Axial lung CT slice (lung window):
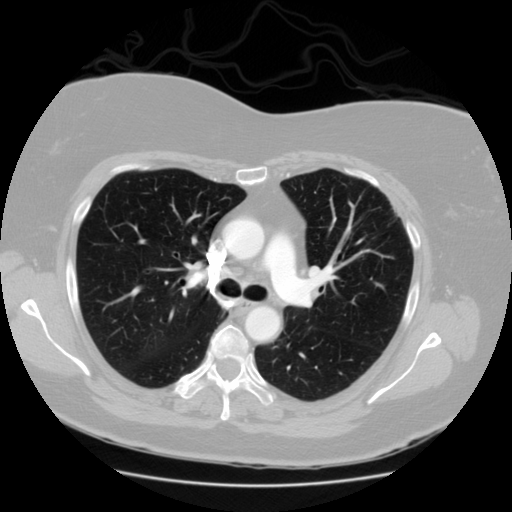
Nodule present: no